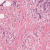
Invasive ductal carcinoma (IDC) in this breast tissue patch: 1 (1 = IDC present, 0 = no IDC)